Question:
on click of the back button from the android phone
'''
function load() { document.addEventListener("backbutton", backKeyDown, false);function backKeyDown() {console.log("PhoneGap Ready!");}}
'''
I have done this code but still not working Only Back button is not working
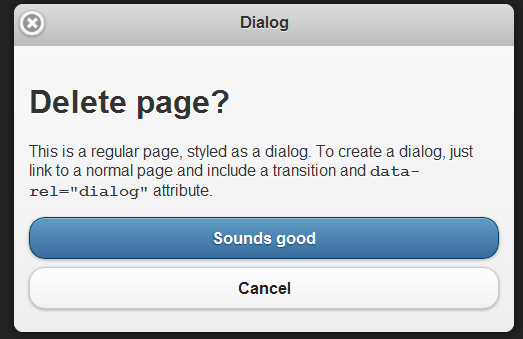
Answer: Make sure you are waiting for the "deviceready" event:
'''
function load() {
document.addEventListener("deviceready", onDevReady, false);
}
function onDevReady() {
document.addEventListener("backbutton", backKeyDown, false);
}
function backKeyDown() {
console.log("PhoneGap Ready!");
}
'''